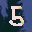
Label: 5